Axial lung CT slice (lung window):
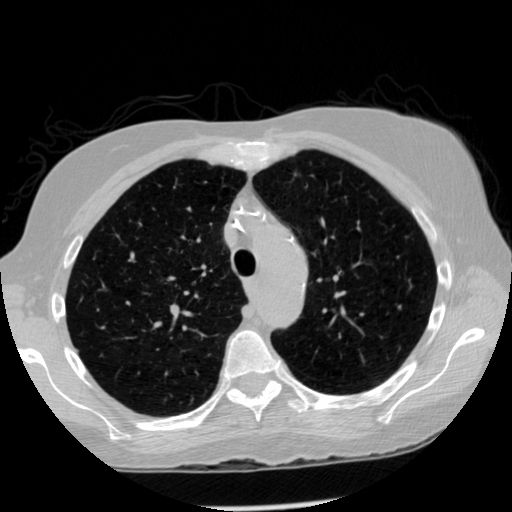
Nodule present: no